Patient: sex M, age 58
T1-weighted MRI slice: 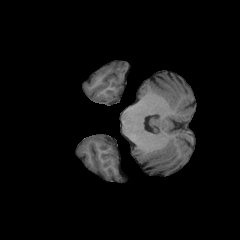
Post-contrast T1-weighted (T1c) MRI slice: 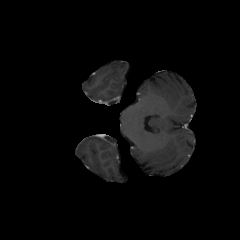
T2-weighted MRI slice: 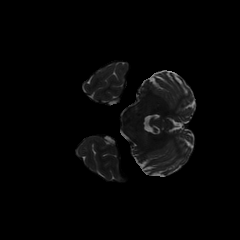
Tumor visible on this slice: no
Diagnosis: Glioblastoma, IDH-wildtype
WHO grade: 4